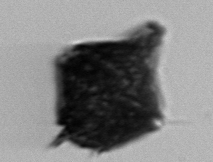
Label: Gonyaulax